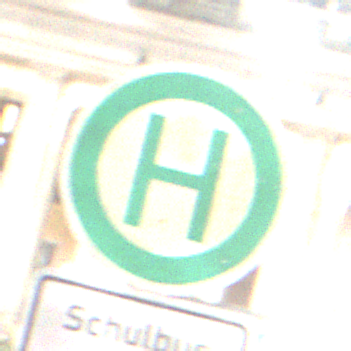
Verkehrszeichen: Haltestelle
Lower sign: ZeitangabenMitBeschraenkungAufWochentage5
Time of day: Night
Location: Outdoor (Urban)
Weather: PartlyCloudy
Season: NotSpecified
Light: Artificial